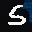
Label: 5